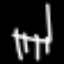
Label: chair